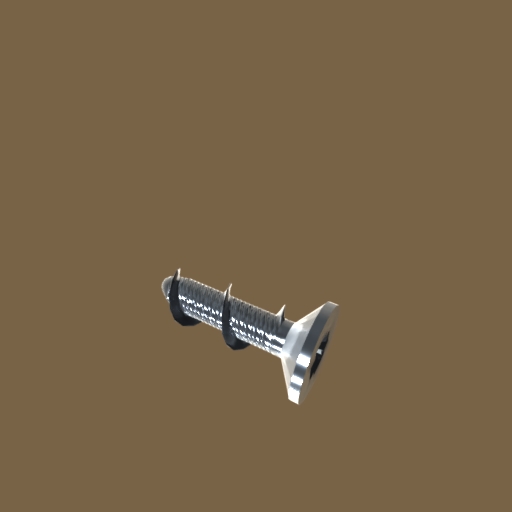
Label: screw